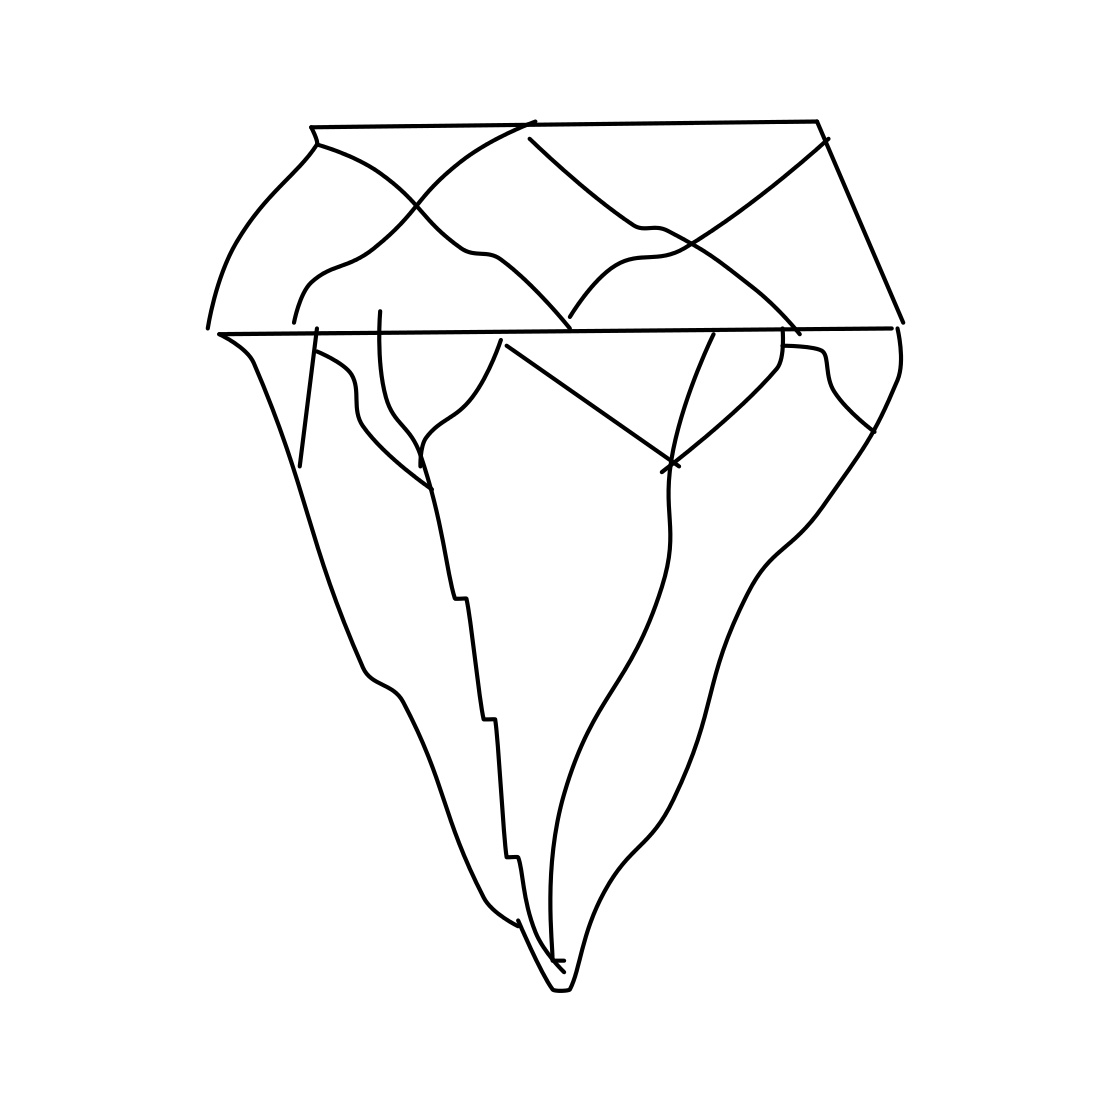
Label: diamond